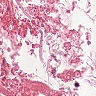
Metastatic tissue present: no